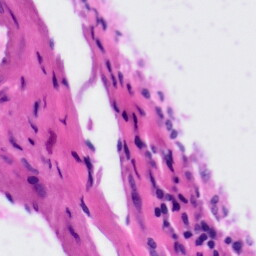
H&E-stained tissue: Tonsil